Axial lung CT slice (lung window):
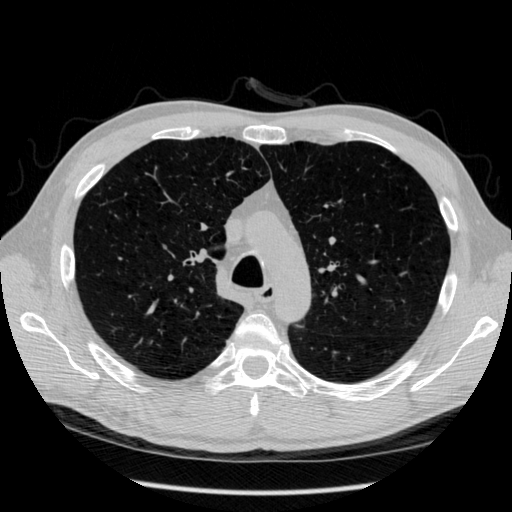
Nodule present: no